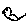
Label: bird